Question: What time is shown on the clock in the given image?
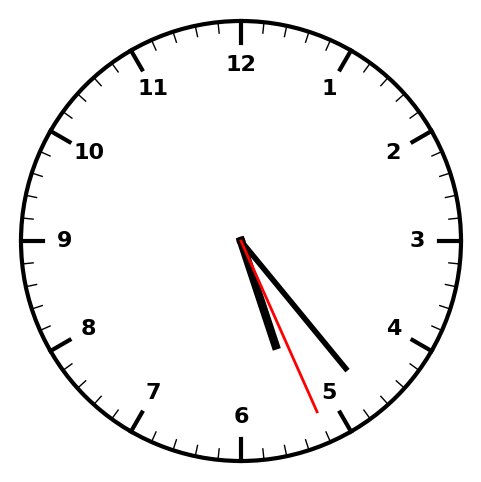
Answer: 05:23:26